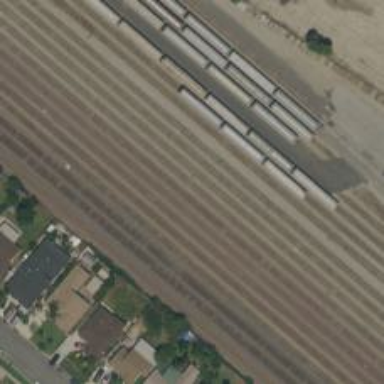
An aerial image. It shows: Railway yard.